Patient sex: M
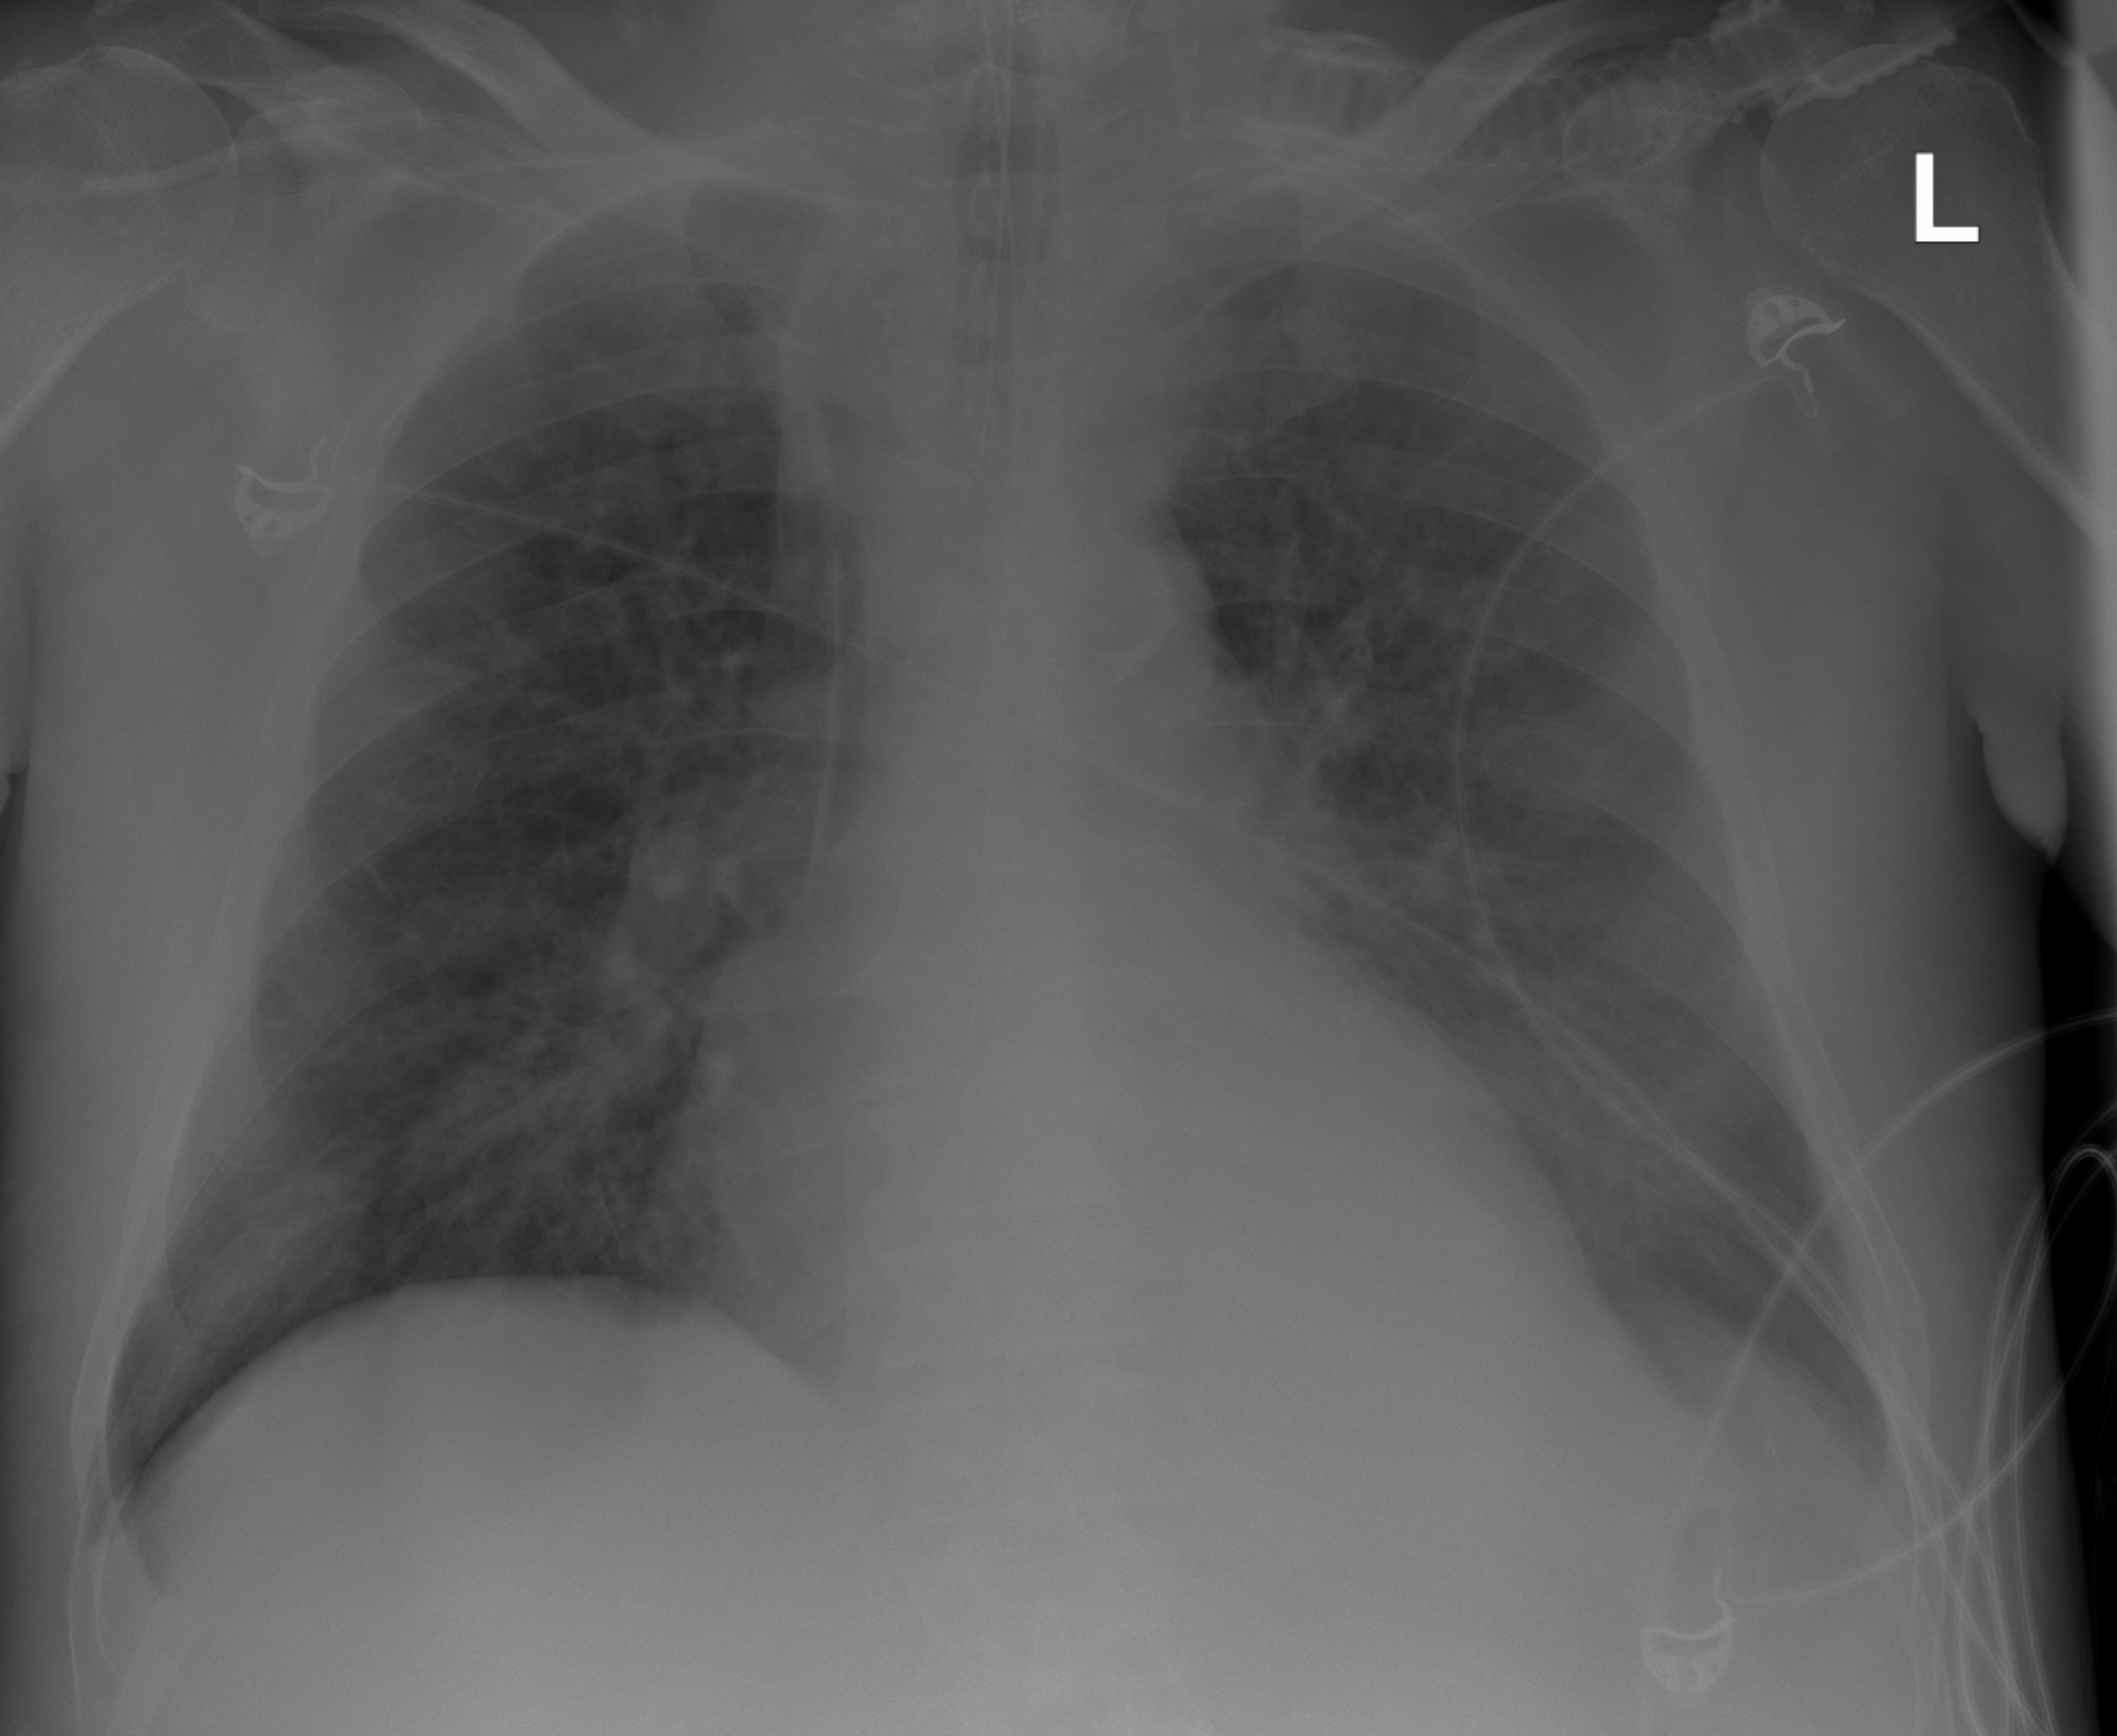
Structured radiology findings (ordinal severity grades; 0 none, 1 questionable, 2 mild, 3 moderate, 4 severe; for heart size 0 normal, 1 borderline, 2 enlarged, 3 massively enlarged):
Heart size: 1
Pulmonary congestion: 2
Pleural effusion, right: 0
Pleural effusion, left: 0
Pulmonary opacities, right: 1
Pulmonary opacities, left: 1
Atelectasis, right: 1
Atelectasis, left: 2